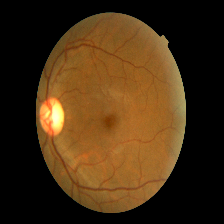
Diabetic retinopathy grade: Mild